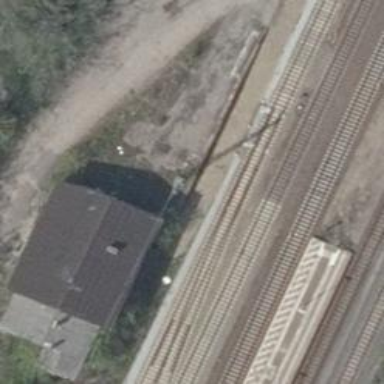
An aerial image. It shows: Railway switch.